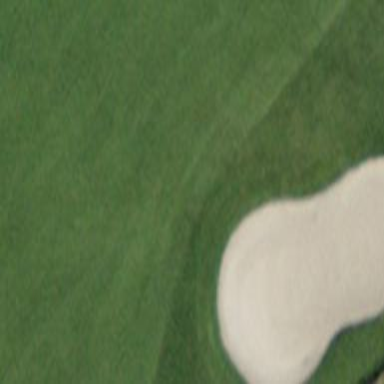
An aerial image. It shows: Golf bunker filled with sandy terrain.